Question:
I'm using Visual studio 2010 professional.I installed AJAX 4 four months before and i used it in my previous project.Now i start a new web application project but AJAX controls are not working.I try to drag and drop the controls but it is not display in the design page (i already added "script manager").I added the "System.Web.Extensions" in References and install the new AJAX 4 (Realesed May,2012) using NuGET 3rd party tool.Still the controls are not working !!
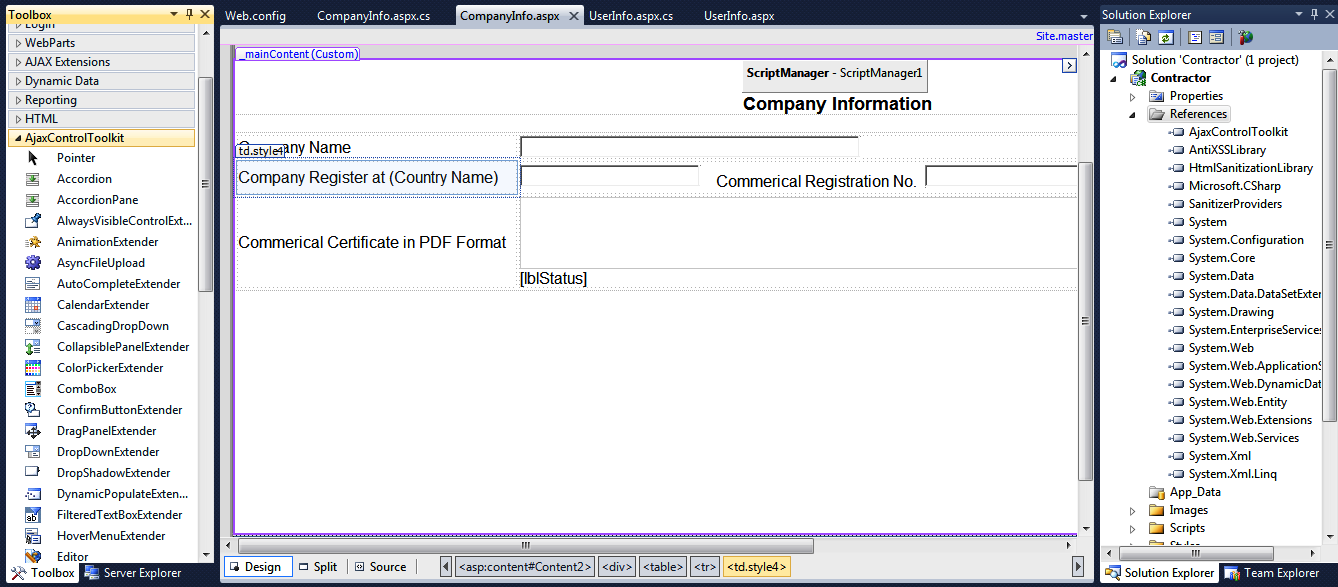
Answer: This kind of problem i usually face.
Delete the TAB from tool box. Remove the Ajax dll . Add the Dll and TAB again(Register the control again). Even if this doesn't work, try with the older version's of AJAX.